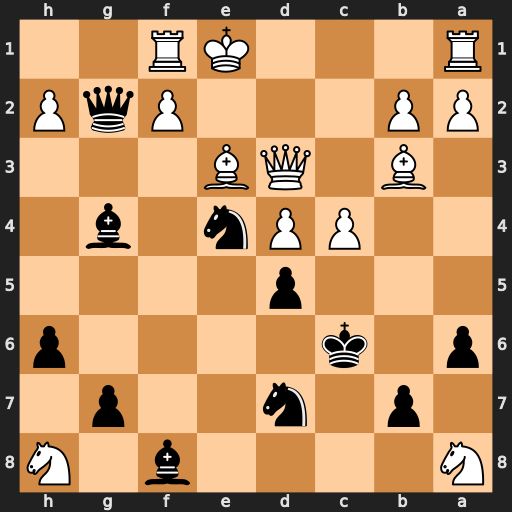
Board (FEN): N4b1N/1p1n2p1/p1k4p/3p4/2PPn1b1/1B1QB3/PP3PqP/R3KR2
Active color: b
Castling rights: Q
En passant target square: -
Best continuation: Bb4+ Bd2 Nxd2